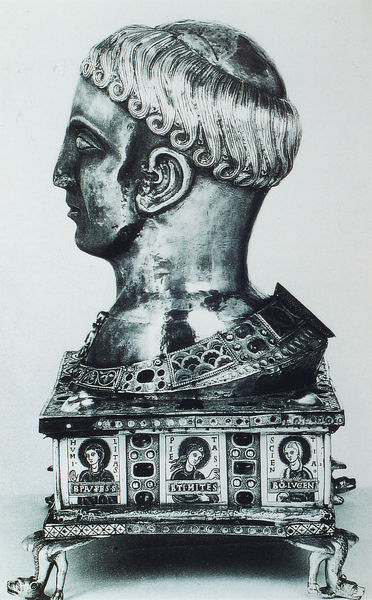
Titel: Alexanderreliquiar
Institution: Brüssel, Musées Royaux d’Art et d’Histoire
Schlagwörter: kopf, mann, frauen, frau, hut, mund, nase, ohr, tiere, kragen, silber, auge, haare, locken, renaissance, skulptur, füße, schrift, kette, schemel, büste, ornamente, metall, bronze, halskette, foto, eisen, messing, porträts, kupfer, schwarzweiß, text, haarkranz, helm, rom, heiligenschein, mittelalter, mönch, heilige, schatulle, schatzkunst, kästchen, reliquie, mittelalterlich, tonsur, caesar, jude, reliquiar, hiliger, pietas, scientia, tinsur, theologische tugenden, humlitas